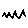
Label: zigzag